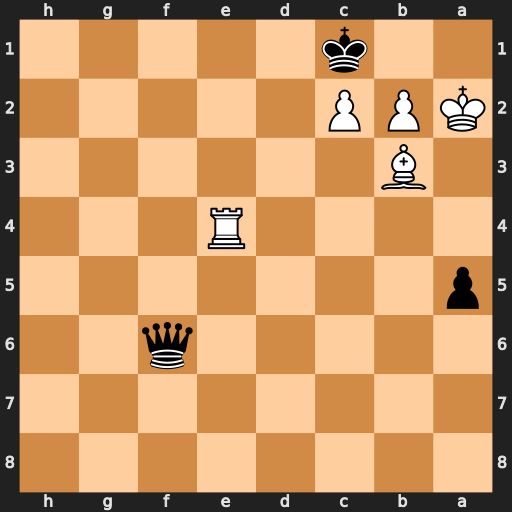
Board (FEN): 8/8/5q2/p7/4R3/1B6/KPP5/2k5
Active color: b
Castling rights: -
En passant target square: -
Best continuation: Qxb2#